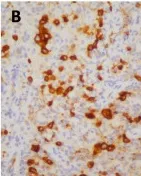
Case Pathology. , positive for CD30 . J X400).
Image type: pathology (immunostaining)